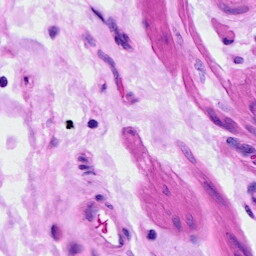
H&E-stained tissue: Ovarian